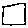
Label: square